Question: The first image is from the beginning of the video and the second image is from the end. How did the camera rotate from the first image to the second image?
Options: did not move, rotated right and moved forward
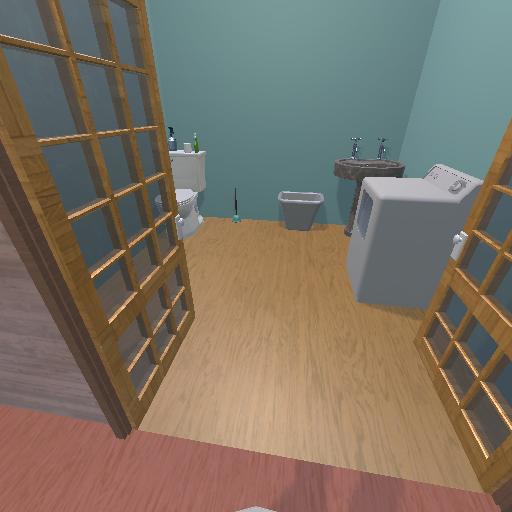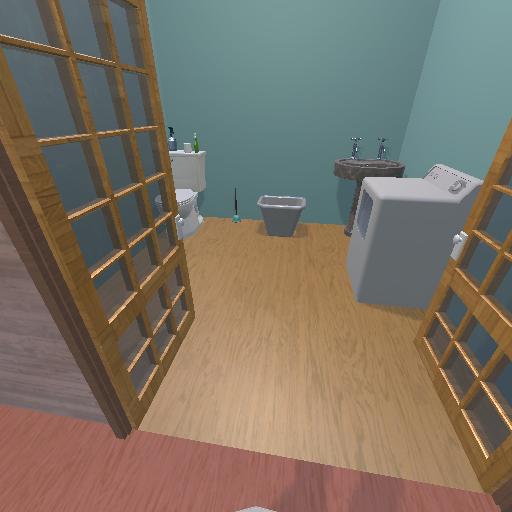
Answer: did not move